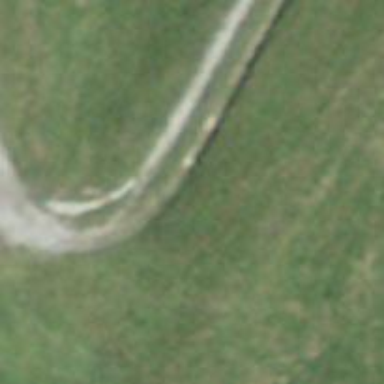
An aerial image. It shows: Unpaved track road.